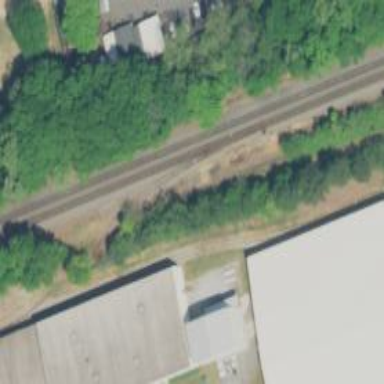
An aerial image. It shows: Disused railway spur service.